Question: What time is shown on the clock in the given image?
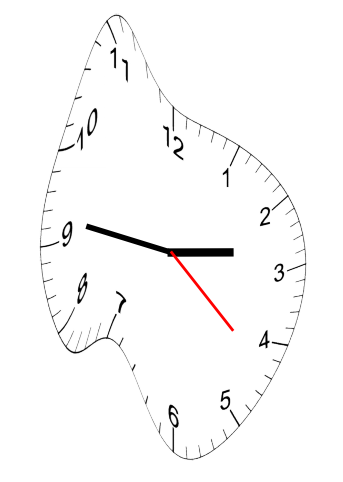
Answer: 02:46:22